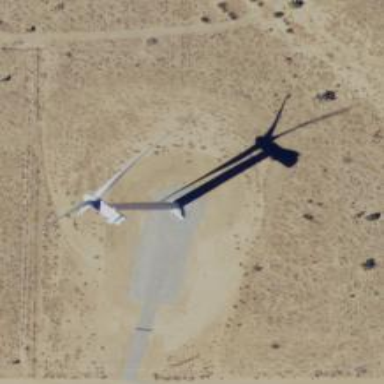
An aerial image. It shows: Wind generator with horizontal axis. The wind turbine is from Vestas.